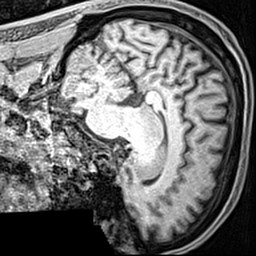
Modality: T1w
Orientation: sagittal
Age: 66
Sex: male
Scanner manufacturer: siemens
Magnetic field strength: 3 T
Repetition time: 2.4 s
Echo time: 0.0022 s